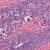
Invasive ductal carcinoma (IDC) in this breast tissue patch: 0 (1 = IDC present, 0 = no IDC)